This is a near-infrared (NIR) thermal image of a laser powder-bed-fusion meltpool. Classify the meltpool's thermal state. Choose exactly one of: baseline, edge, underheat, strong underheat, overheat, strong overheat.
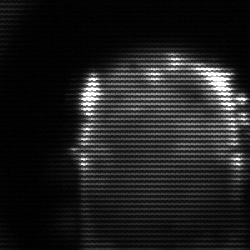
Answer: baseline